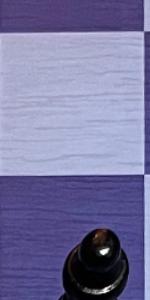
Label: Empty